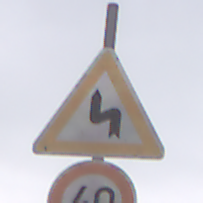
Verkehrszeichen: DoppelkurveZunaechstLinks
Zusatzzeichen unten: Geschwindigkeit40
Umgebung: Outdoor, RoadRail
Tageszeit: Midday
Wetter: Overcast
Licht: Natural
Jahreszeit: NotSpecified
Kontrast: LowContrast